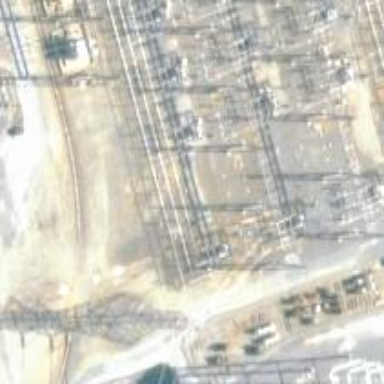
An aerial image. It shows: Switch for power supply.